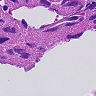
Metastatic tissue present: yes